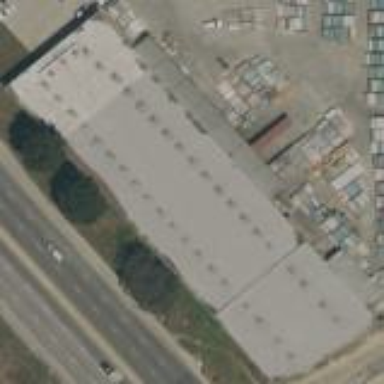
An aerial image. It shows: Warehouse.